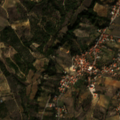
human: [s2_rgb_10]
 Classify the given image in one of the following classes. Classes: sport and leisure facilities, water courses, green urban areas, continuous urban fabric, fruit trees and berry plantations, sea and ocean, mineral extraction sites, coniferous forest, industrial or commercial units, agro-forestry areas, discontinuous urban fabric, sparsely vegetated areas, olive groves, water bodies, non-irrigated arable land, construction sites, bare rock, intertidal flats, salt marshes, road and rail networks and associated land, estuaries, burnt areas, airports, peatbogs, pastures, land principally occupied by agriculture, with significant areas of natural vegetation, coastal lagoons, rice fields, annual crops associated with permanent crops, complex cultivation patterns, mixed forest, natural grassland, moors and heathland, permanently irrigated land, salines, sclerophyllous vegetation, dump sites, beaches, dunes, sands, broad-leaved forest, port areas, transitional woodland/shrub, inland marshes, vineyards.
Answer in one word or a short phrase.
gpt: discontinuous urban fabric, olive groves, complex cultivation patterns, moors and heathland